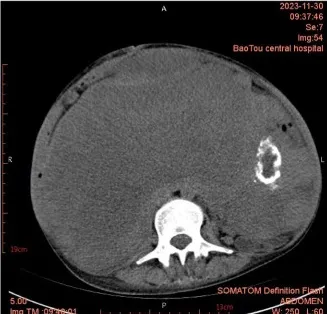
(A-D) Abdominal CT showed multiple huge masses in the abdominal cavity. By the eighth surgery, the larger masses had grown to 23x12 cm.
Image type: radiology (ct)